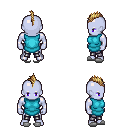
a pixel art fantasy rpg character, male body template, dark elf, purple skin, teal tunic, metal pants, blonde mohawk hairstyle, white slippers, four views (front, back, left, right), 2x2 character sprite sheet, small pixel art, hard edges, no anti-aliasing